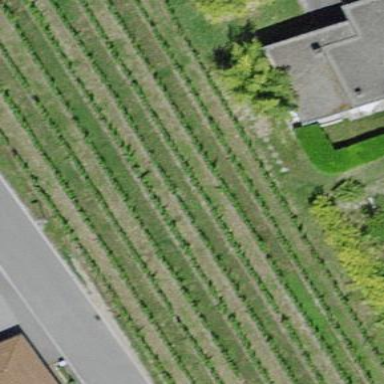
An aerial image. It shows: Beautiful vineyard in the countryside.